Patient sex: M
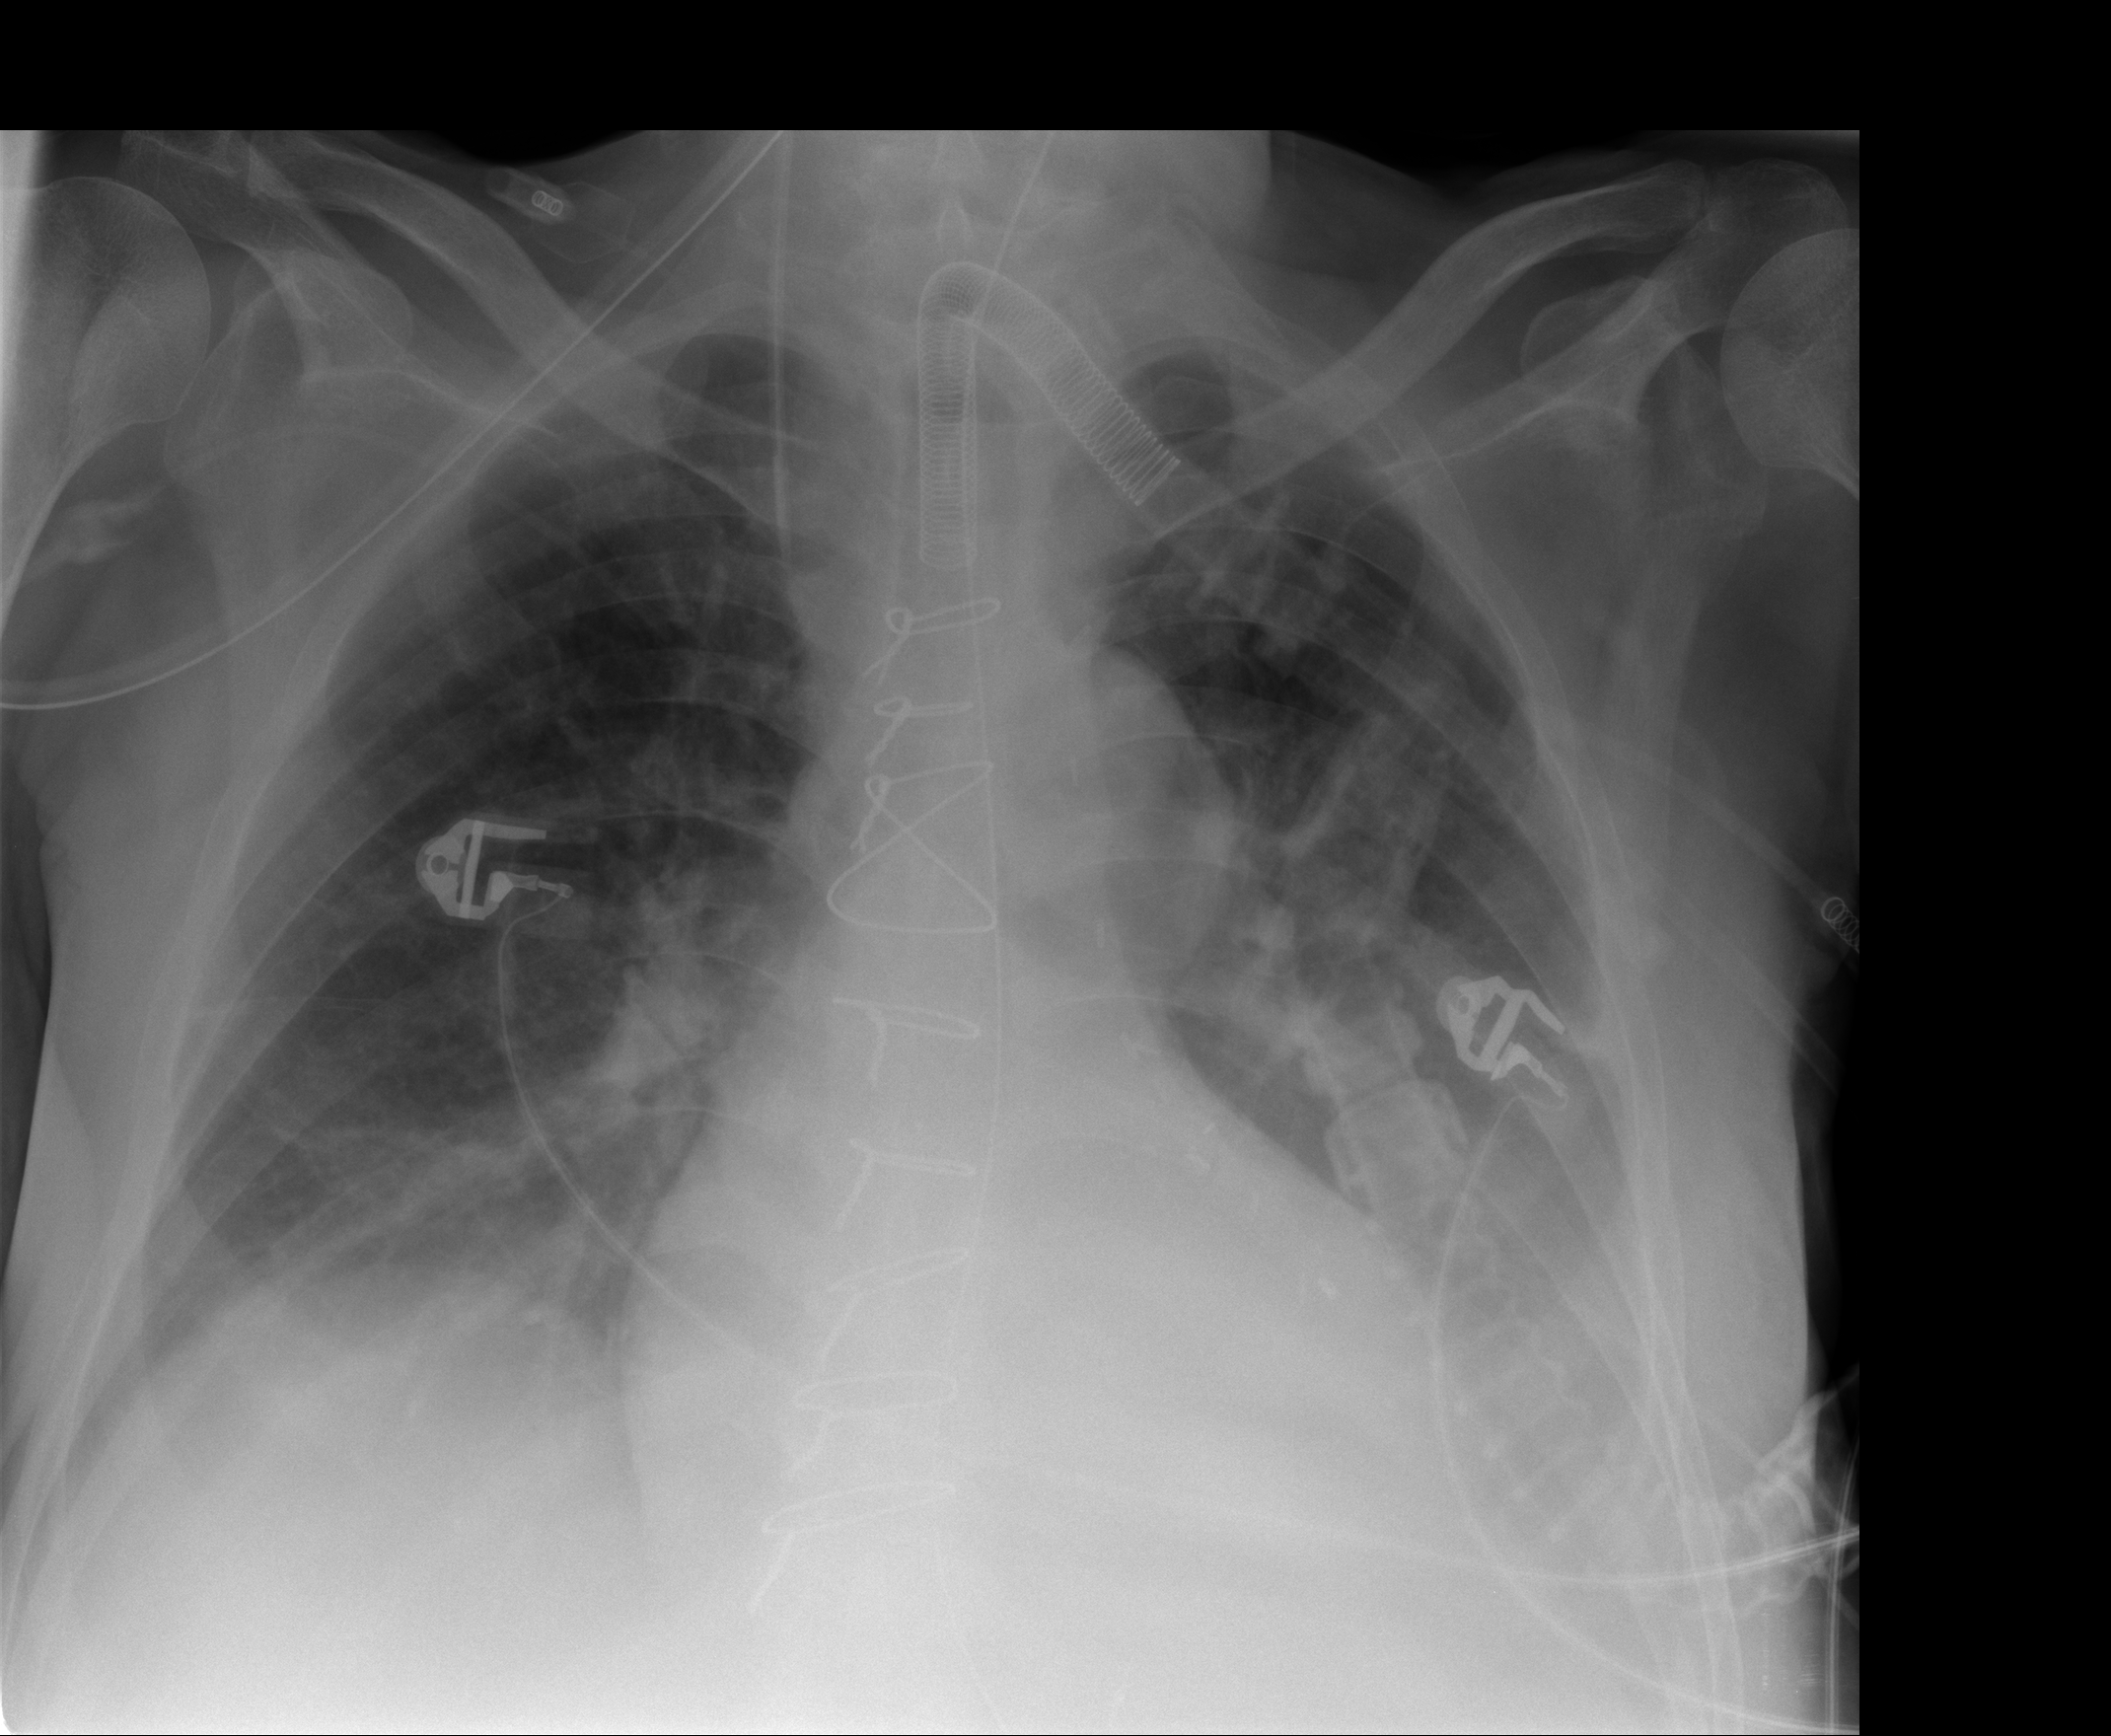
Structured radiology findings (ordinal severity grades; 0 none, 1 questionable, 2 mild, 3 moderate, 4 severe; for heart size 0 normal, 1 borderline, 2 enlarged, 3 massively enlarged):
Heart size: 2
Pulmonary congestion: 2
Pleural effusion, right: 0
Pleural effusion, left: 2
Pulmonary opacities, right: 1
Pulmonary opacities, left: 1
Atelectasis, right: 2
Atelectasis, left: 2